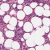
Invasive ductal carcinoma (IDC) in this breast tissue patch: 1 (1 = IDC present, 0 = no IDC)